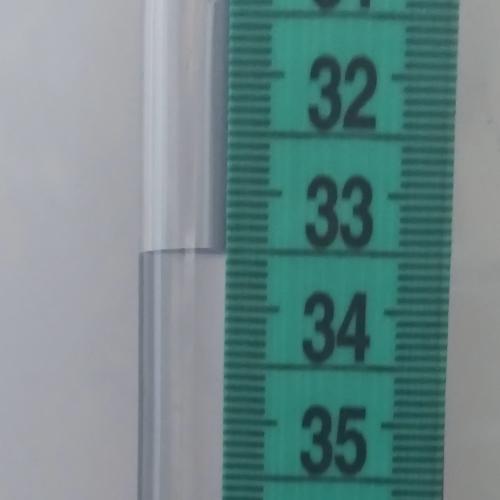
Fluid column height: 33.5 cm